Question: I'm new at website development.
Here is <URL>. I see a difference between Chrome and Safari of my menu hover effect.
It was right before.
Can anyone give some help to me?

'''
.style-dark-override.menu-transparent:not(.is_stuck) .menu-horizontal-inner > .nav > .menu-smart > li > a:after {
content: '';
display: block;
position: absolute;
right: 0;
bottom: 0;
height: 3px;
width: 0;
background: transparent;
transition: width .5s ease, background-color .5s ease;
}
.style-dark-override.menu-transparent:not(.is_stuck) .menu-horizontal-inner > .nav > .menu-smart > li > a:hover:after {
width: 100%;
background: #3bc73b;
}
'''
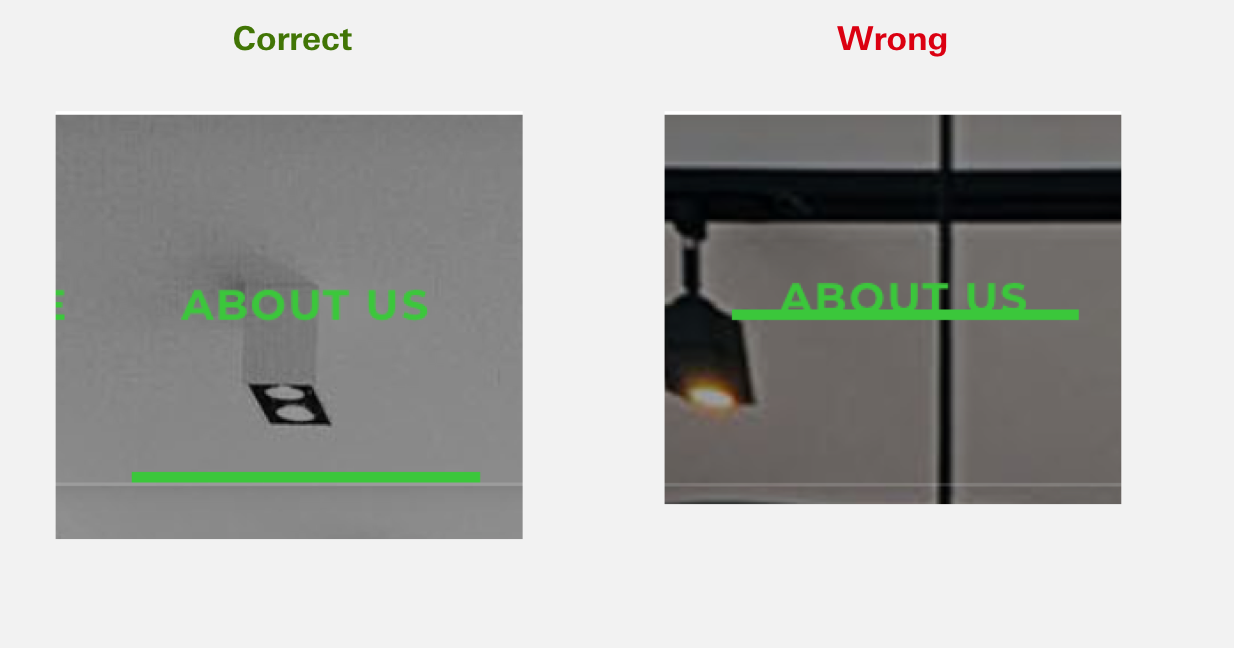
Answer: There is a long term issue about using 'display: table-cell' without a table tag as father. Just google that. I try a lot of possible solutions and no one works.
Your issue starts in 'col-lg-12 main-menu-container middle' class.
I suggest you to add
'''
.menu-legend-main li a
height: 104px
'''
until your mobile breakpoint and that will solve the hover problem. Is not the best solution, but it works pretty well